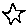
Label: star